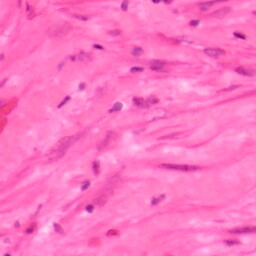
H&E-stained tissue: Colon